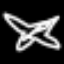
Label: airplane